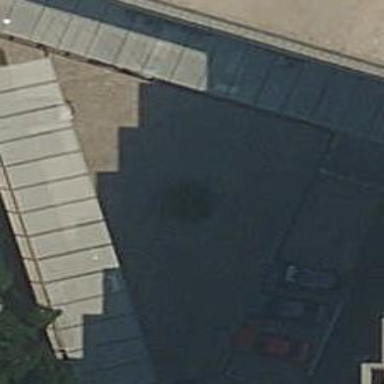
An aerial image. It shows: View of roof of building.